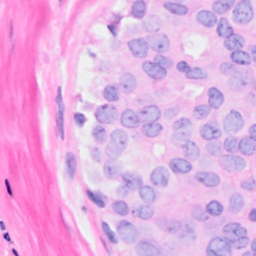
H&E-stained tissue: Breast